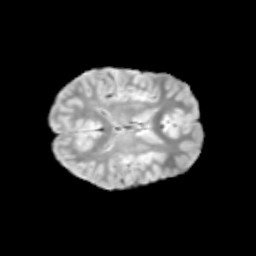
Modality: T2w
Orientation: axial
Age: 10
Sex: male
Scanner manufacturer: siemens
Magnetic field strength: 3 T
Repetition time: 3.8 s
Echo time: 0.07 s